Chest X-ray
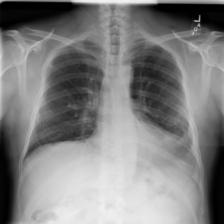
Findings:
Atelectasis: negative
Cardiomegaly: negative
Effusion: negative
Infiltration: negative
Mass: negative
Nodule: negative
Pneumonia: negative
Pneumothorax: negative
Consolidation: negative
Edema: negative
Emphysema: negative
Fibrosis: positive
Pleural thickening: negative
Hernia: negative